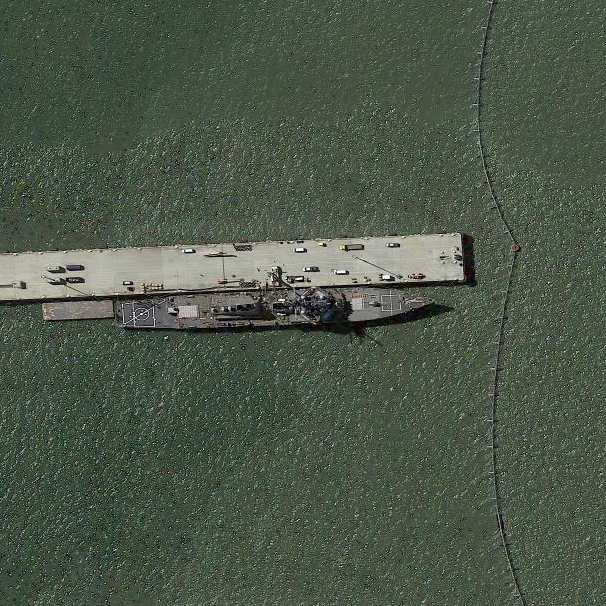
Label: Arleigh_Burke-class_destroyer